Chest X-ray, PA view. Patient: 75 years old, sex F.
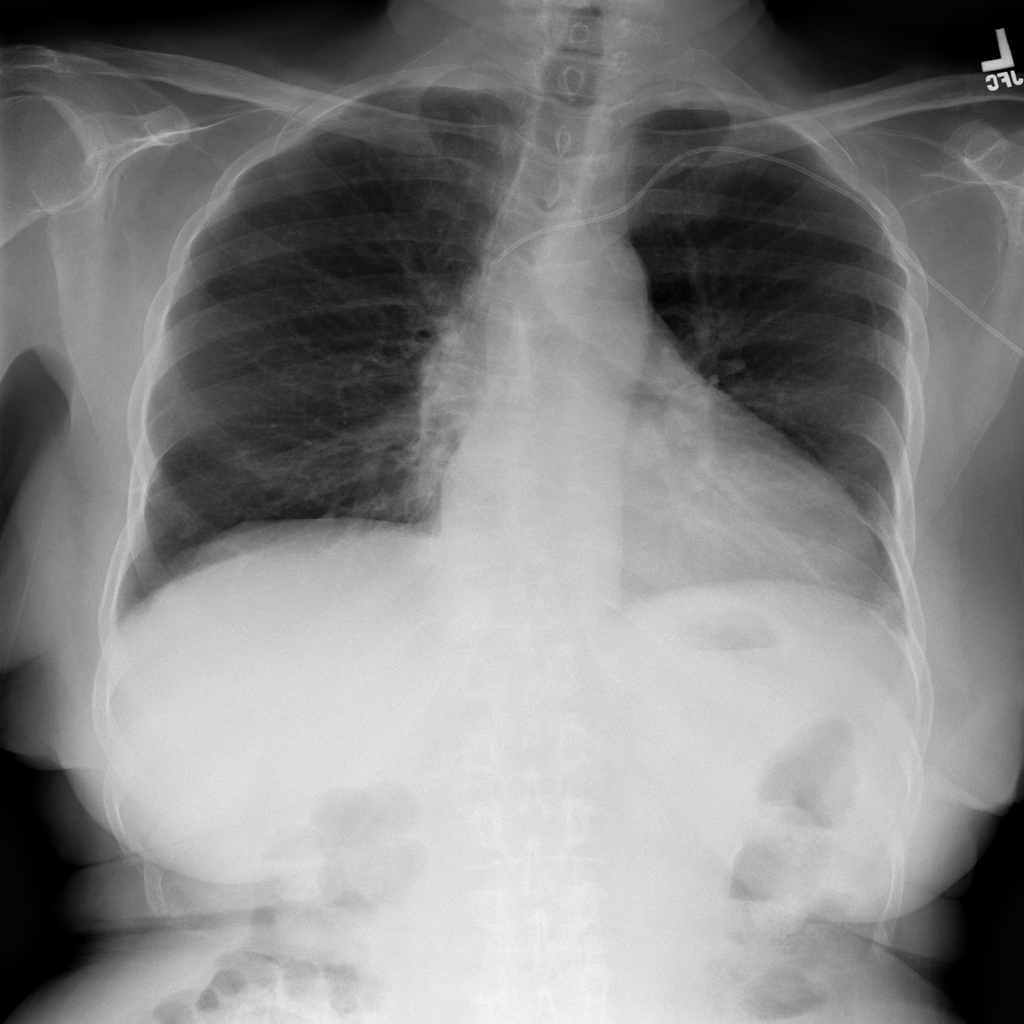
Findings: No Finding